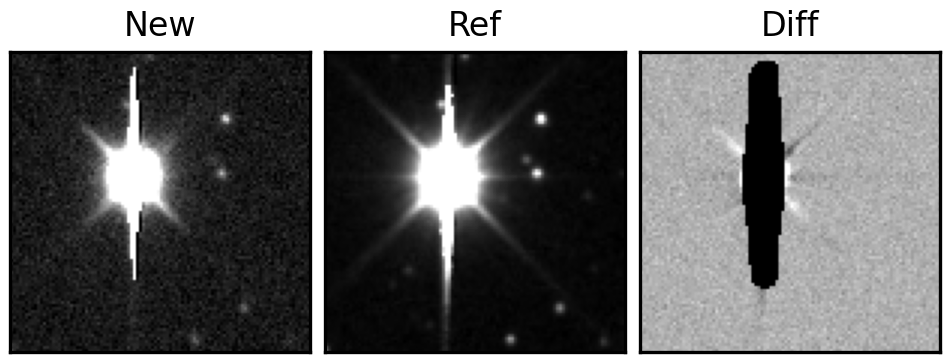
Label: bogus